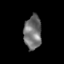
Tissue: skin
Cell type: Epithelial cells
Senescence score: 0.2869
Nuclear area (px): 587
Mean DAPI intensity: 112.419